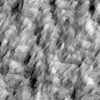
Atmospheric dust classification: not_dusty